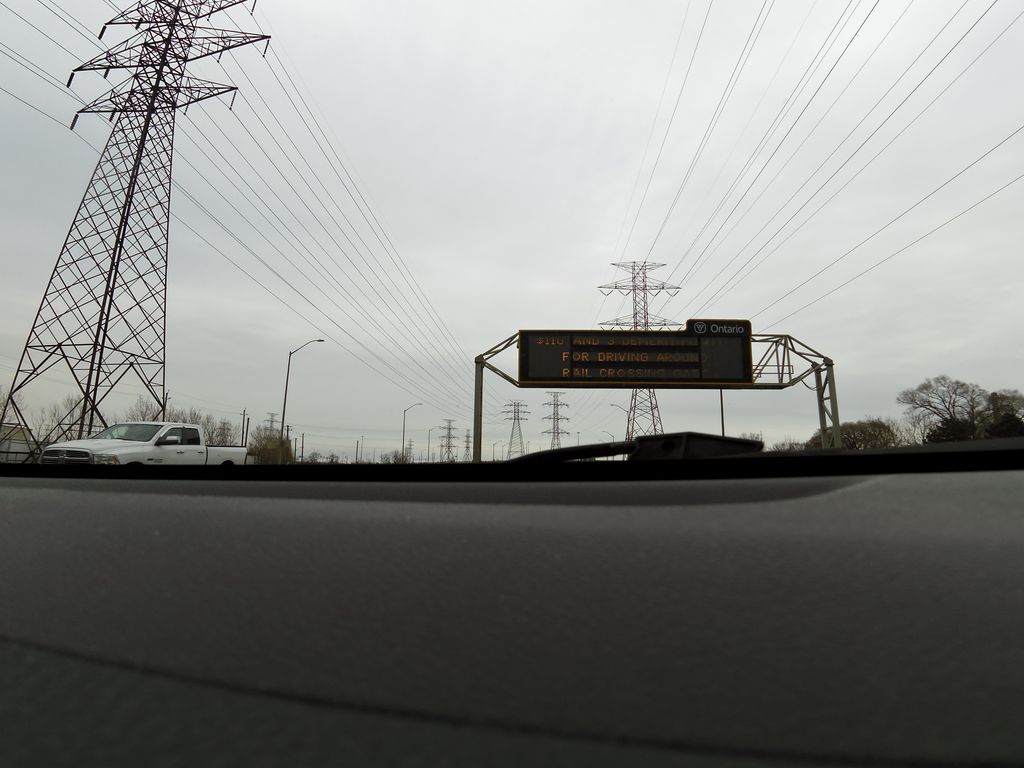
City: hamilton